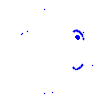
Particle: electron